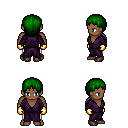
a pixel art fantasy rpg character, male body template, human, dark skin, purple robe, white pants, green plain hairstyle, gold gloves, maroon shoes, four views (front, back, left, right), 2x2 character sprite sheet, small pixel art, hard edges, no anti-aliasing